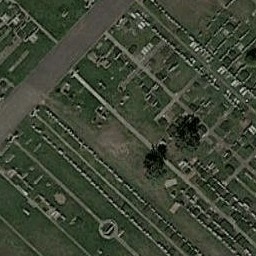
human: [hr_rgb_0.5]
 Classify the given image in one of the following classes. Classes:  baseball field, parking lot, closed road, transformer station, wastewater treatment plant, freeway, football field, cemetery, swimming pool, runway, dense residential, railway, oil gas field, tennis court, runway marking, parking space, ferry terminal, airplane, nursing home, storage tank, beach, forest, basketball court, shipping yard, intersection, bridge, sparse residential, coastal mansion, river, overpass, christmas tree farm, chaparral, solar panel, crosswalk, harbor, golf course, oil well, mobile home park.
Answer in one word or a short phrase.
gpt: cemetery